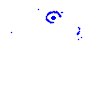
Particle: kaon